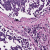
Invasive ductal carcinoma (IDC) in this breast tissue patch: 1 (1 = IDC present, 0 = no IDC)